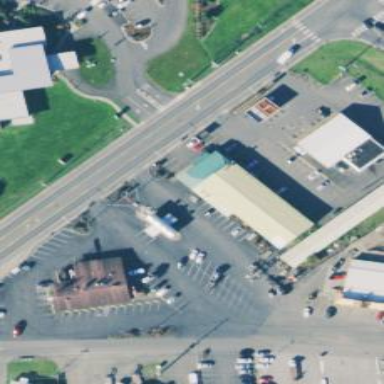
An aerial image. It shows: Building with bowling alley inside.